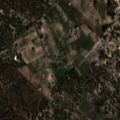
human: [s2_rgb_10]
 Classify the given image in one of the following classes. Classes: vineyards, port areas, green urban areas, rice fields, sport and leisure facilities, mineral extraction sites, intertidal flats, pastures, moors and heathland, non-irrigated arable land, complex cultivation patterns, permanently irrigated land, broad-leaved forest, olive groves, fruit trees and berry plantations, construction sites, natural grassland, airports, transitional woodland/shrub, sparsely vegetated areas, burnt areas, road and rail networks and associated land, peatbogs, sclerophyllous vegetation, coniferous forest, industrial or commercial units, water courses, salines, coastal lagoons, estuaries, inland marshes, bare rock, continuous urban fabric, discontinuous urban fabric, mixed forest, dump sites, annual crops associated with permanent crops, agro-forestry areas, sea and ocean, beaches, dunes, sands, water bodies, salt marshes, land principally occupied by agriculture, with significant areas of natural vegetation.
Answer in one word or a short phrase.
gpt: non-irrigated arable land, pastures, agro-forestry areas, mixed forest